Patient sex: F
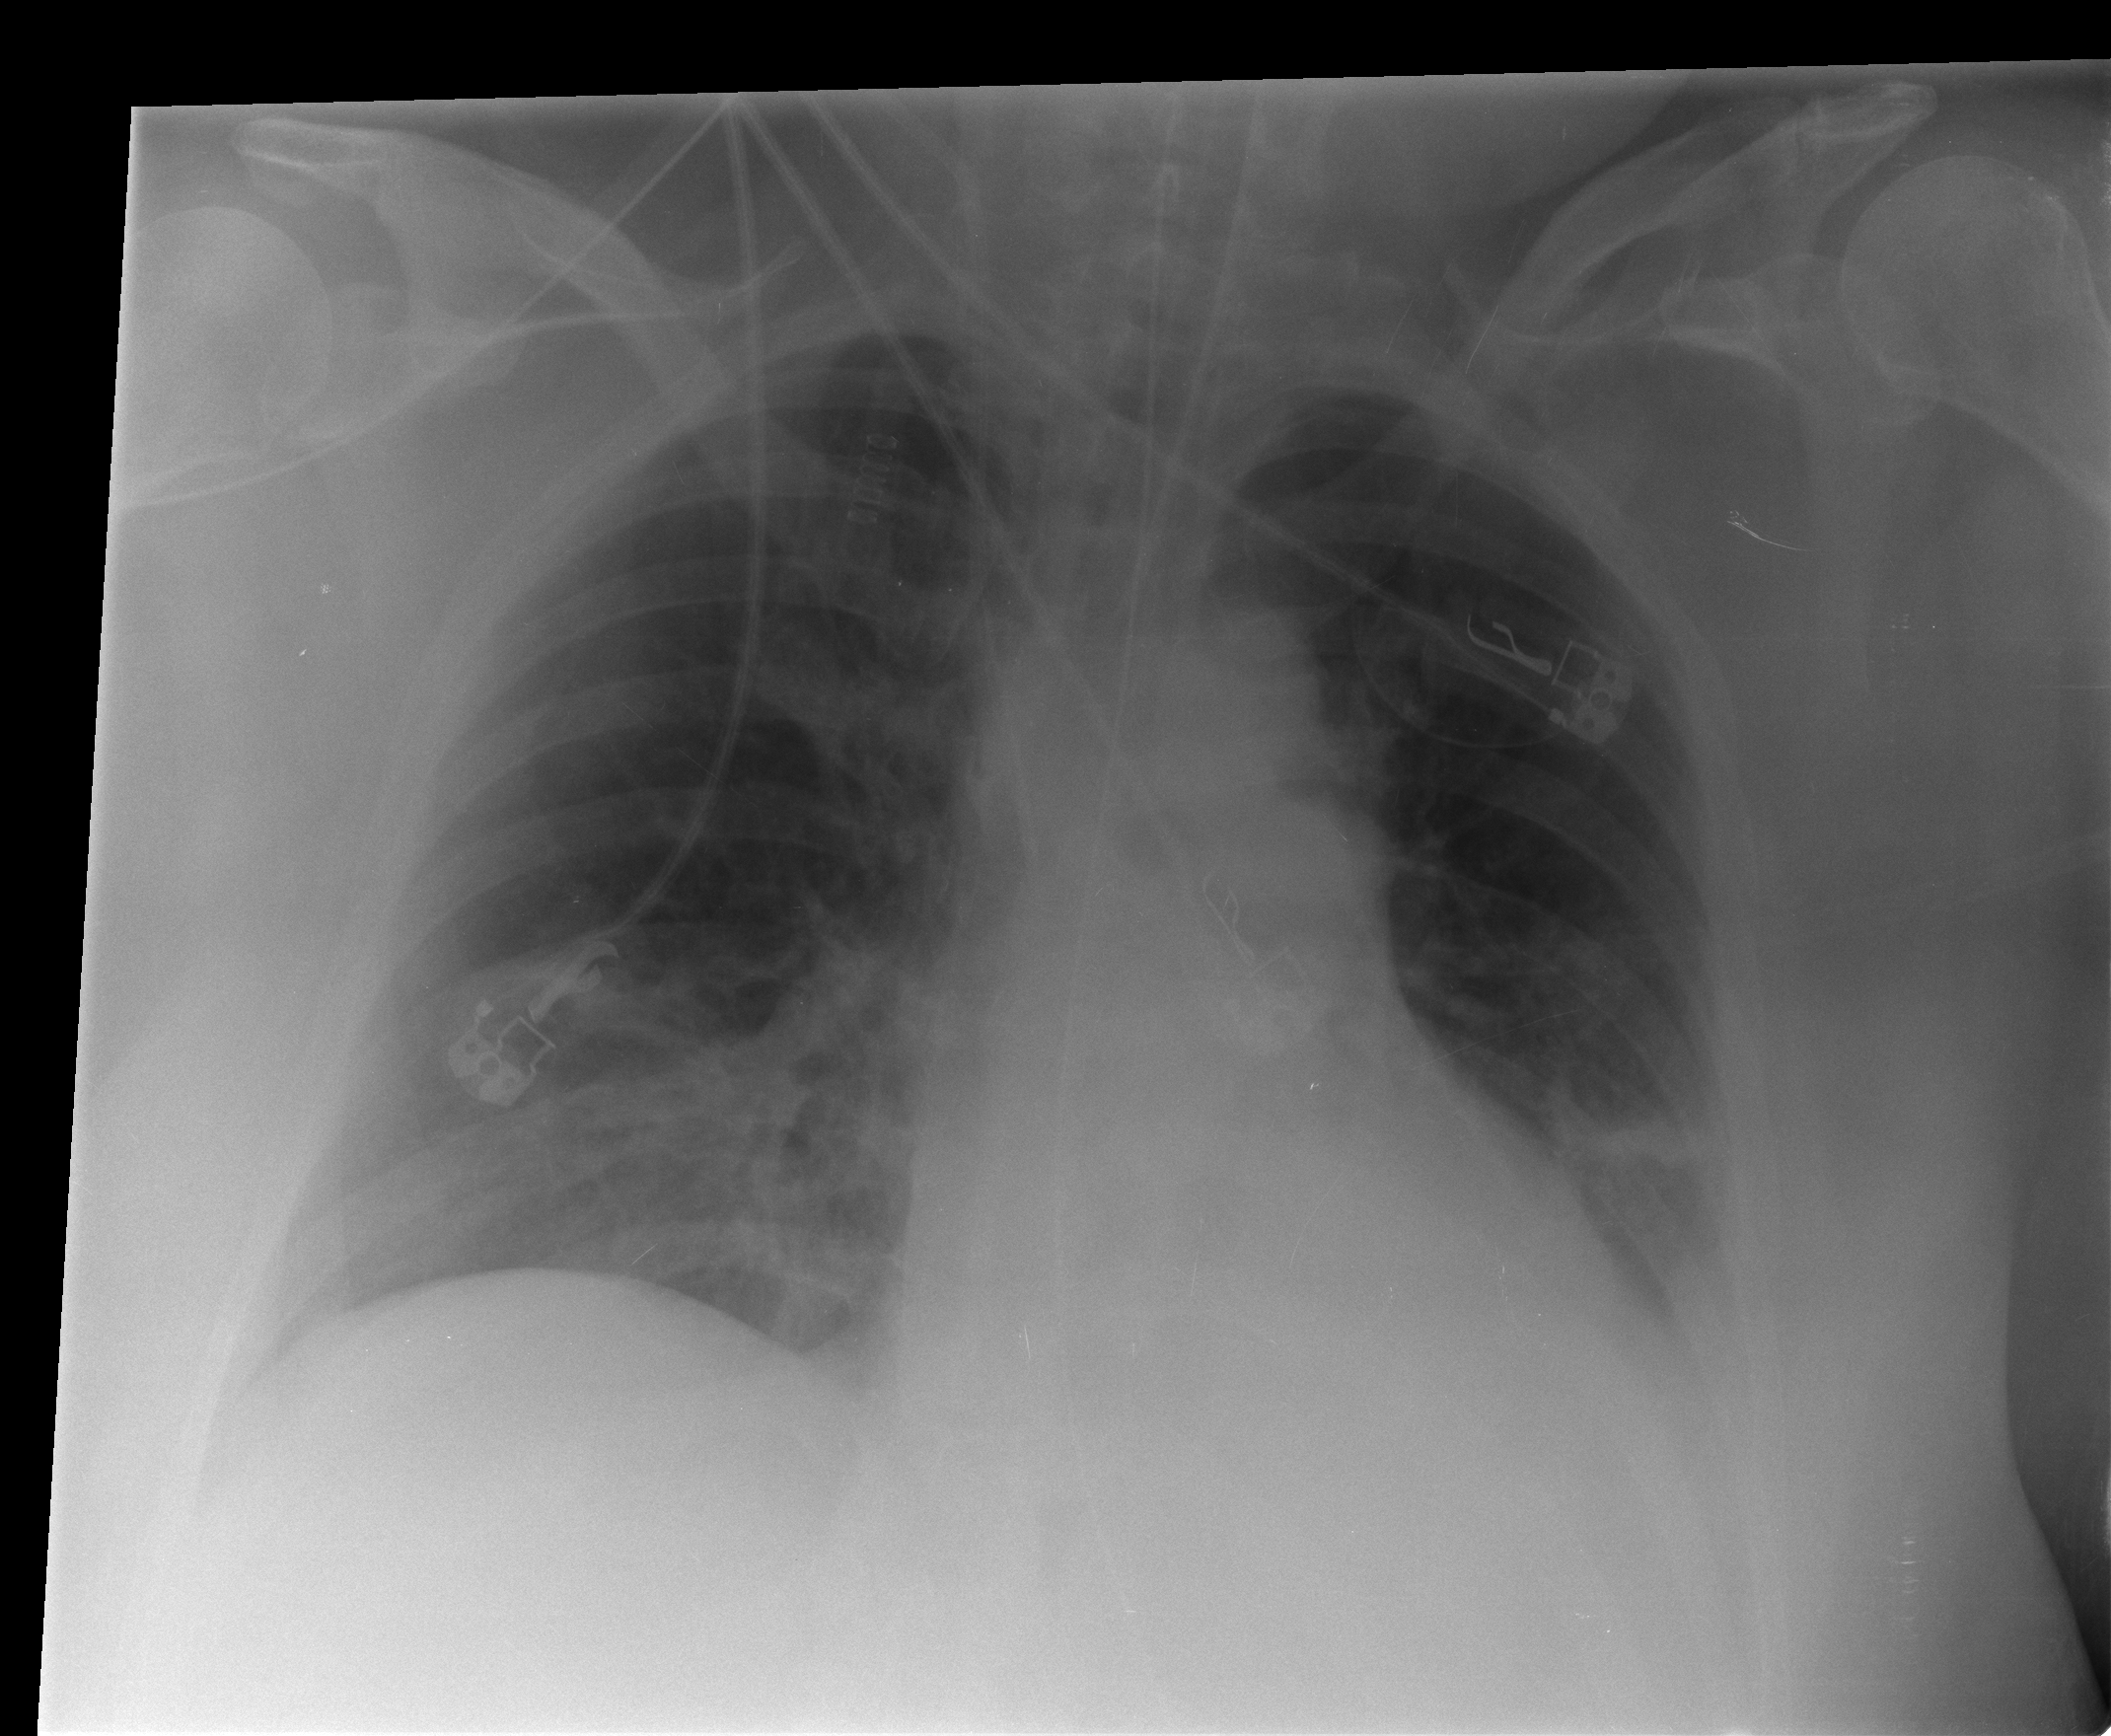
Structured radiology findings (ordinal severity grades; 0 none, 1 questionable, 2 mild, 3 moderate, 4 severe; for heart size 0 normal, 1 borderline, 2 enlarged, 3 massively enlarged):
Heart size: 2
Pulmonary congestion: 1
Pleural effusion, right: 0
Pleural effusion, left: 2
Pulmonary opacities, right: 1
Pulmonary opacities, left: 2
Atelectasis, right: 1
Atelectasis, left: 2